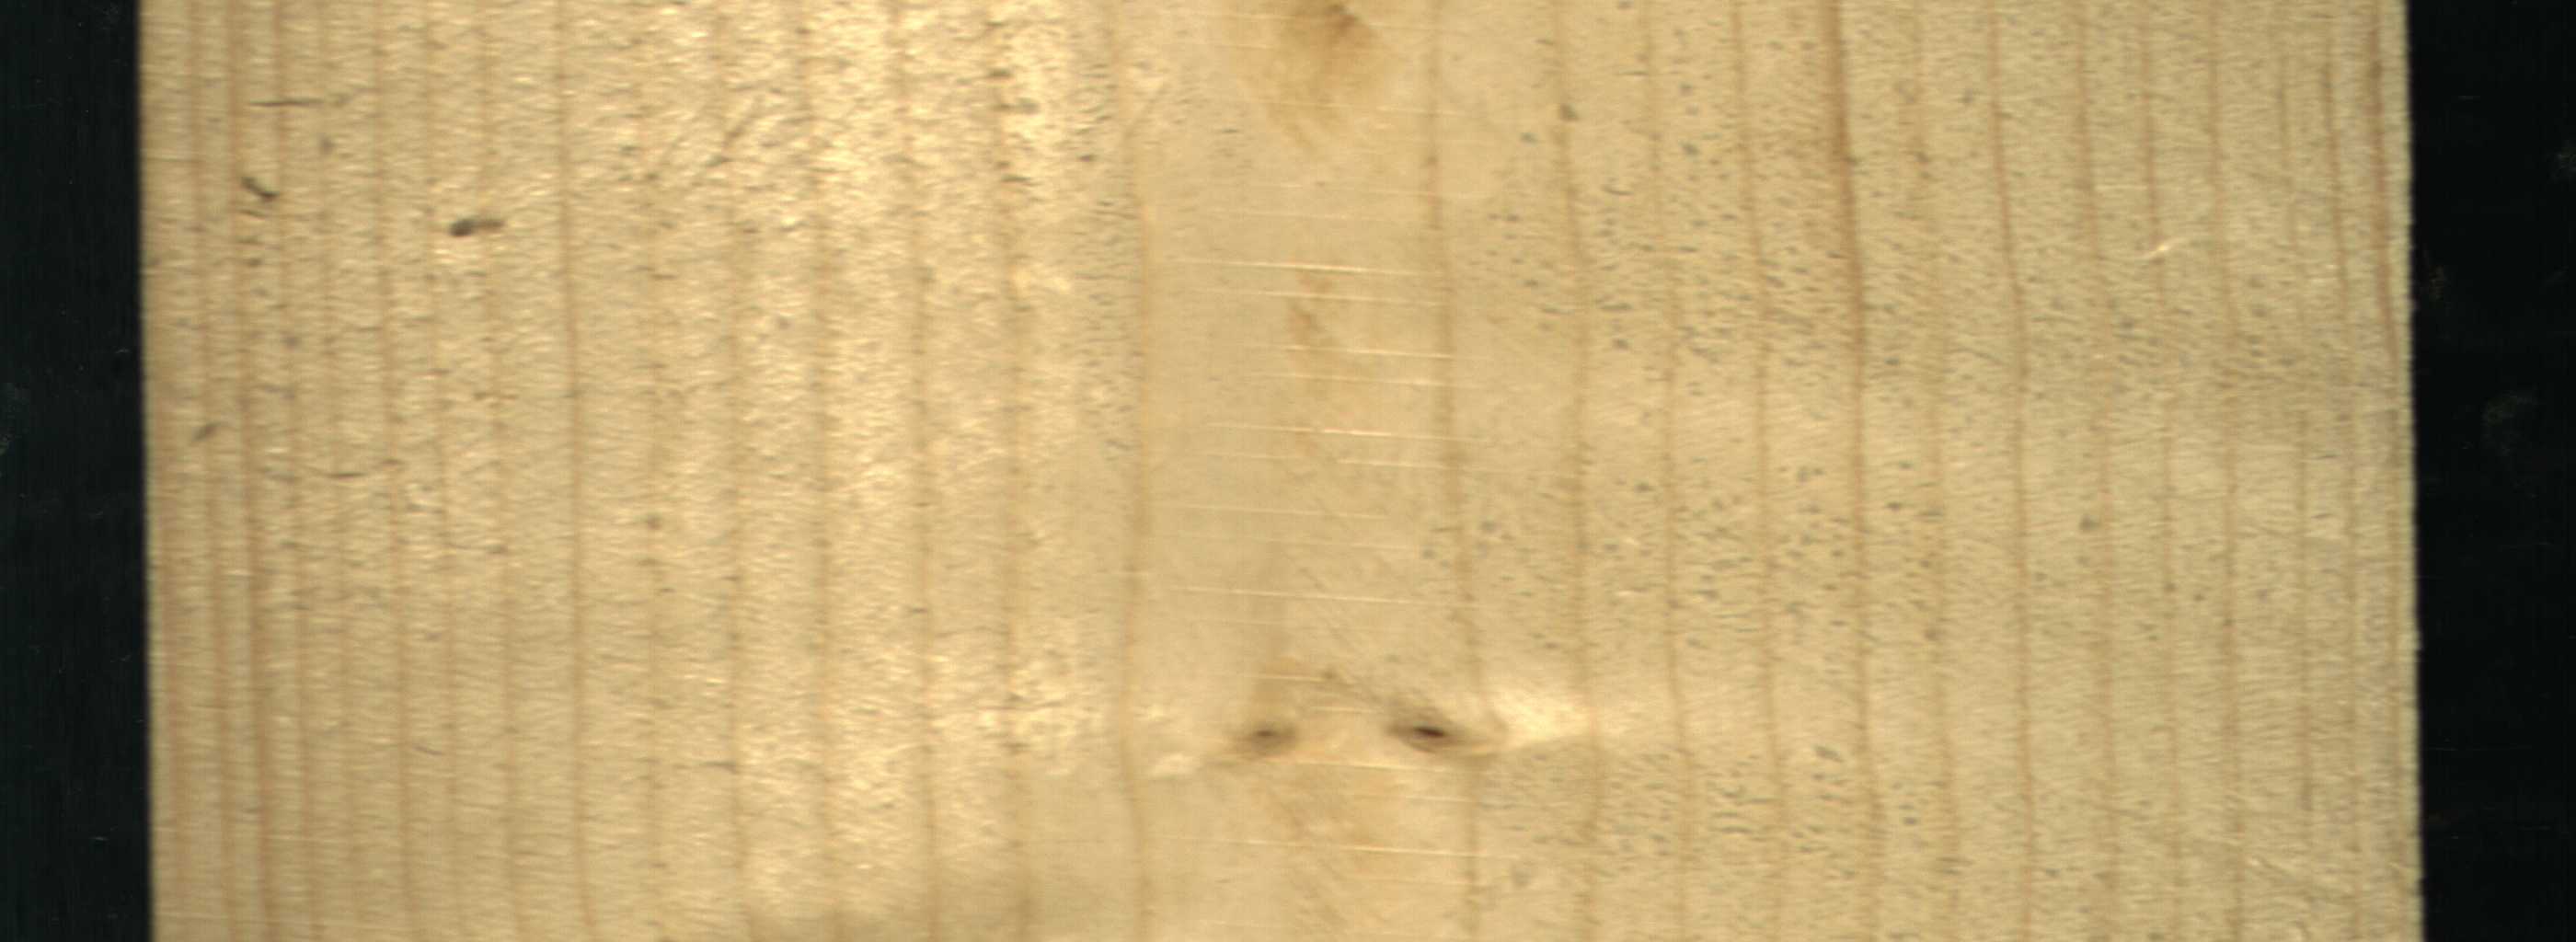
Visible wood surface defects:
Live_Knot
Live_Knot